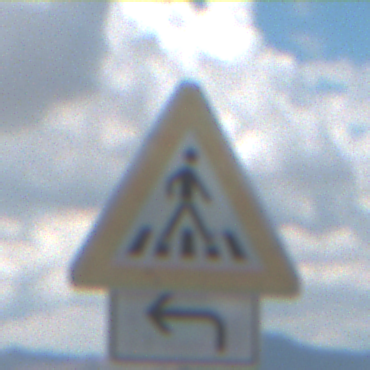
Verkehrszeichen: FussgaengerueberwegLinks
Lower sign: RichtungsangabeDurchPfeile2
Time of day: Midday
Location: Outdoor (Nature)
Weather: PartlyCloudy
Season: NotSpecified
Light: Natural